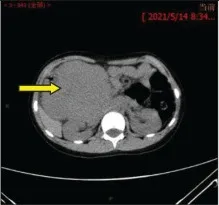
Abdominal computed tomography scan + enhancement show a primarily solid, mixed-density mass in the pancreatic head area, with significant enhancement of the solid component, interspersed low-attenuation foci, and visible tortuous small vessels within. Pre-contrast phase.
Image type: radiology (ct)